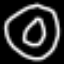
Label: donut